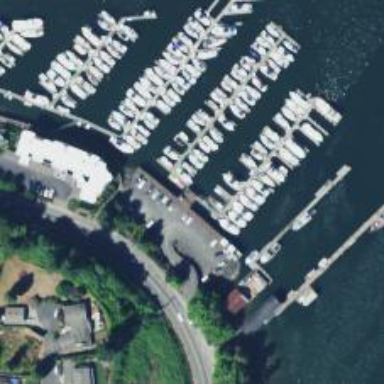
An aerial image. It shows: Man-made pier.